Question: I'm developing a site with jQTouch, but it doesn't have style for a search bar. Has someone come across a library or css for the iPhone search bar like the image below?

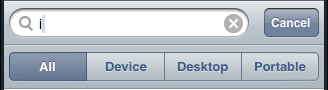
Answer: jQuery Mobile provides a search input that does exactly that:
<URL>